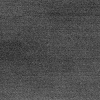
Atmospheric dust classification: dusty